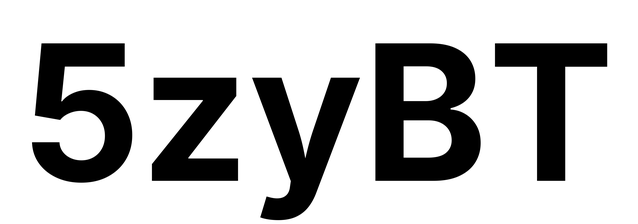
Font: Inter_Bold